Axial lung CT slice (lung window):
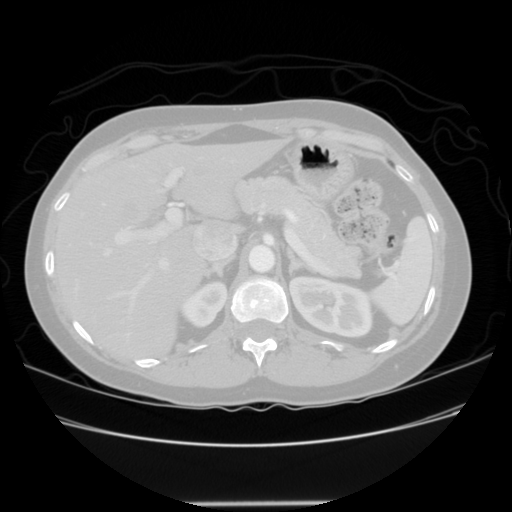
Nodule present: no